Question: Count the number of objects in the diagram.
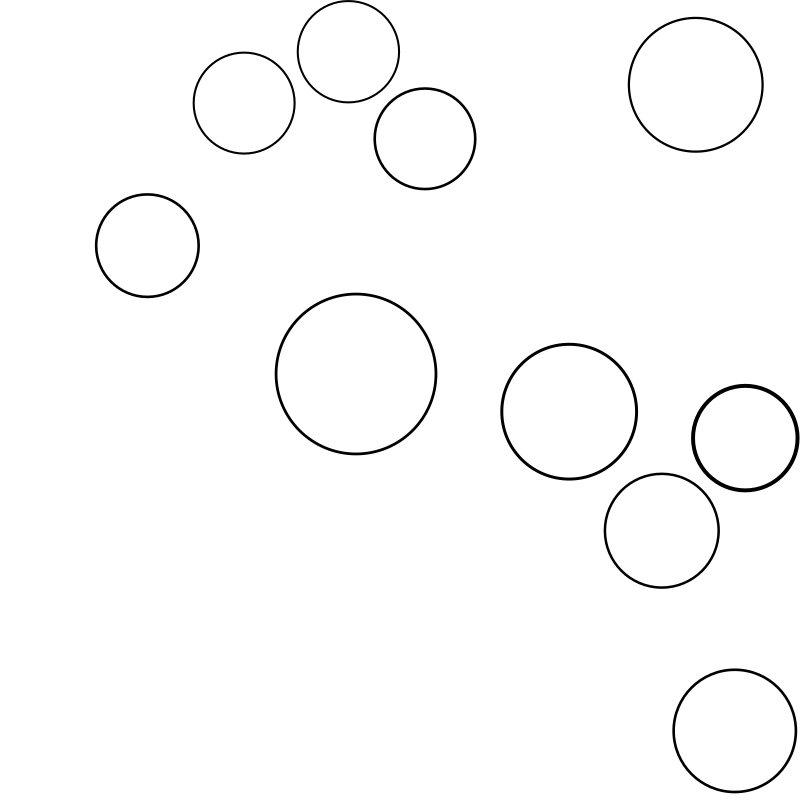
Answer: 10